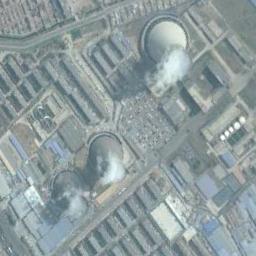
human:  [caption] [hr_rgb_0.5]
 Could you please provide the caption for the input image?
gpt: Behind a row of houses, there are three thermal power stations that are blowing smoke .

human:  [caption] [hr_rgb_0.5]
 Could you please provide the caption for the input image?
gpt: There are neatly planned factories in the thermal power station, and three cooling towers emit steam .

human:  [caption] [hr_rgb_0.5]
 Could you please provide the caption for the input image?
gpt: The thermal power station is next to some buildings with white mist above .

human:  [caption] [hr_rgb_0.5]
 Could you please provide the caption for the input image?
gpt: There are many buildings next to the thermal power station .

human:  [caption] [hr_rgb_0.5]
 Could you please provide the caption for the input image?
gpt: There are many buildings and three chimneys on the thermal power station .